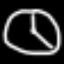
Label: clock